Current action and preconditions to check: trajectory_clear

Your task: For each precondition in the list above, predict whether it will hold at this action.

Consider the current scene as observed from the mobile robot's camera, and analyze the predicted future states of all dynamic agents (e.g., people, animals, vehicles, or any moving entities) within the NEXT SECOND.

IMPORTANT: Only answer "very likely" if you are absolutely certain—based on strong, clear evidence—that a dynamic agent will violate the precondition in the predicted future state. Do NOT answer "very likely" for unlikely, ambiguous, or low-probability risks.

Ask yourself for each precondition: Is there a high probability, with clear and convincing evidence, that the predicted future states of any dynamic agent will interfere with the predicted future state of the currently executing action within the NEXT SECOND, causing that precondition to fail?

Assess the risk level based on these predictions. Use "likely" or "very likely" if motions create a clear risk of interference.

Use "neutral" or "improbable" if agents are nearby but their predicted paths are clearly diverging or non-conflicting.

Failure Risk Categories: "very improbable", "improbable", "neutral", "likely", "very likely"

Answer Format: Output ONLY the probability_of_failure value from these categories: "very improbable", "improbable", "neutral", "likely", "very likely"

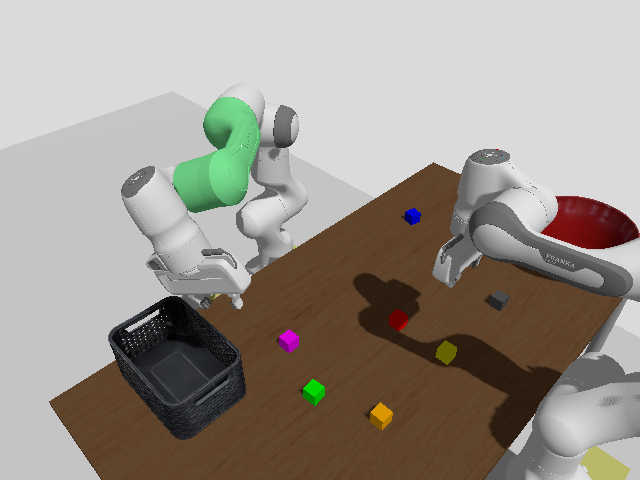

Answer: very improbable